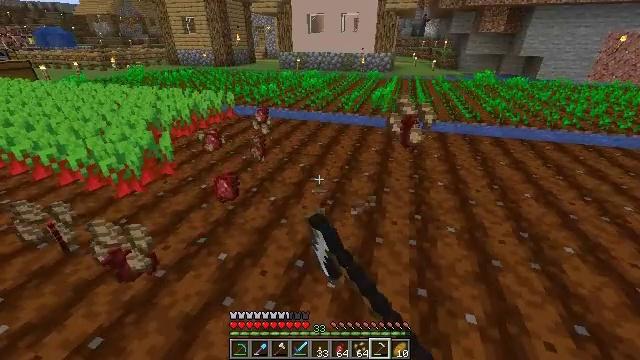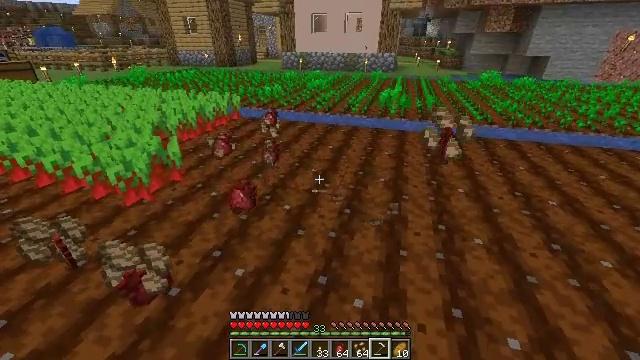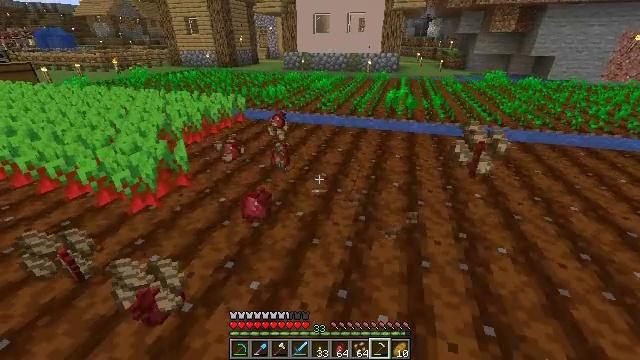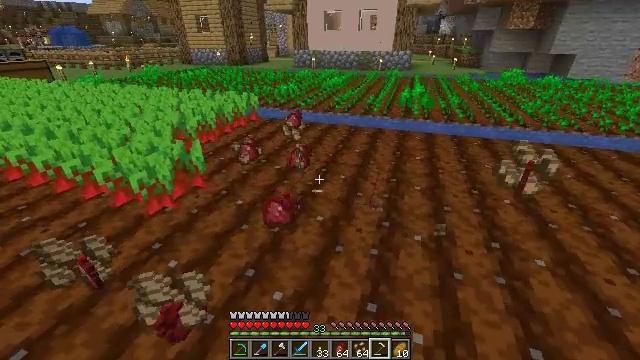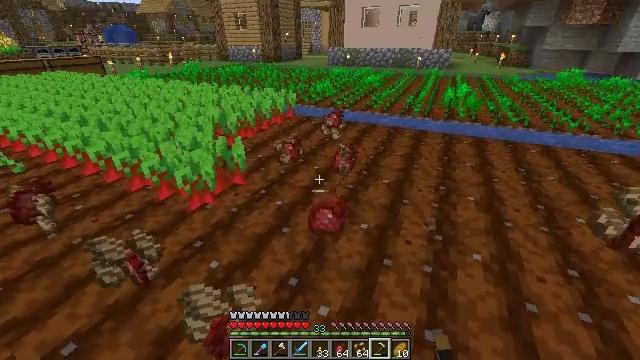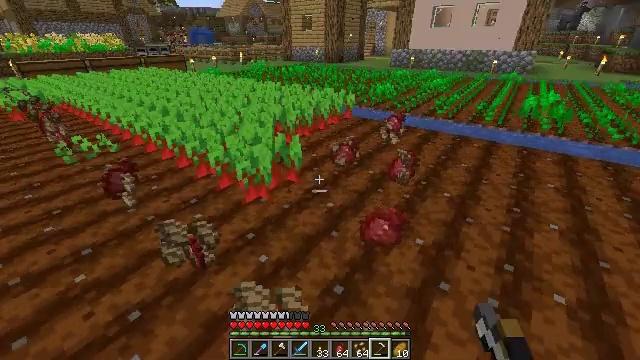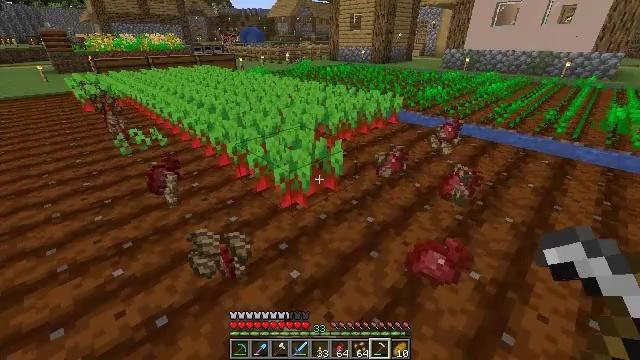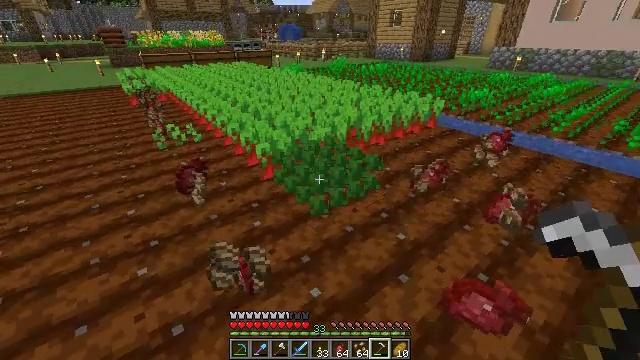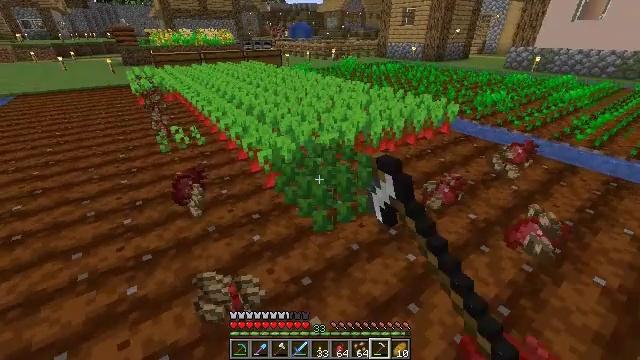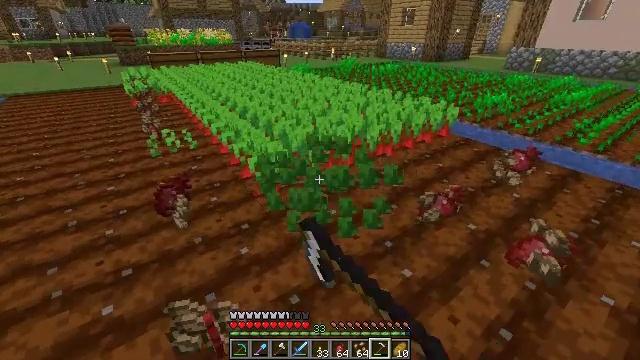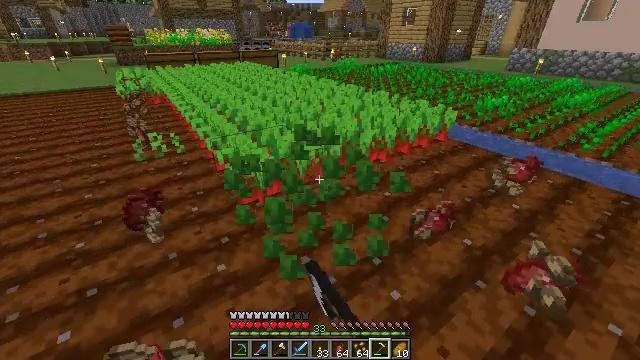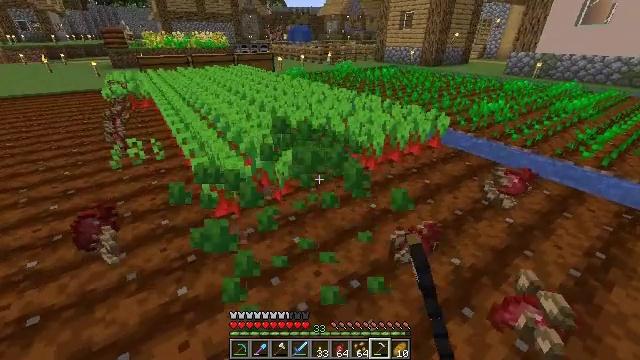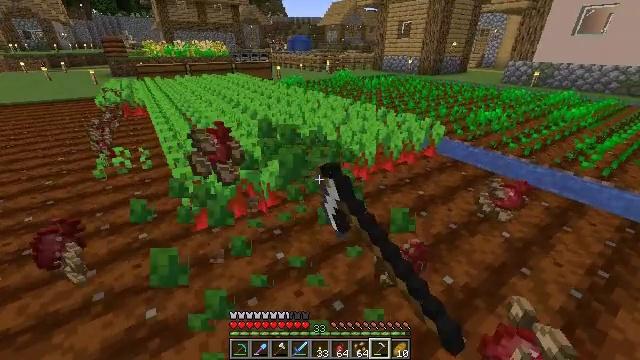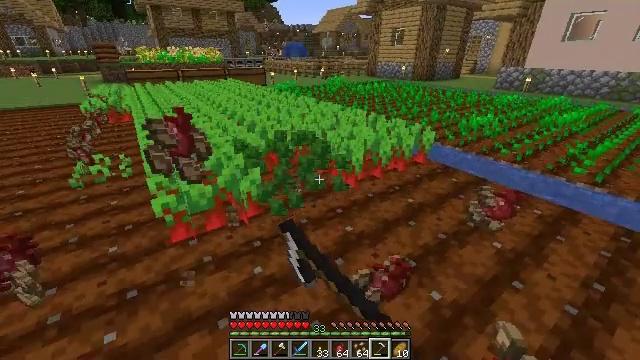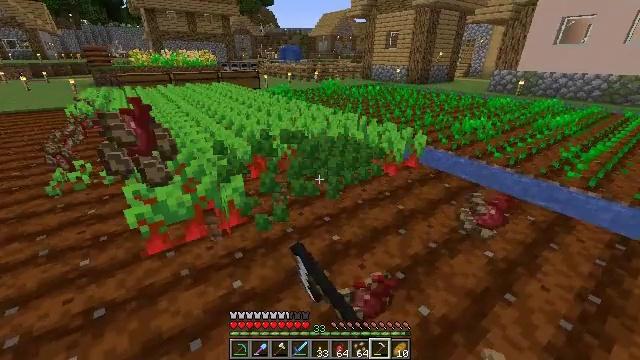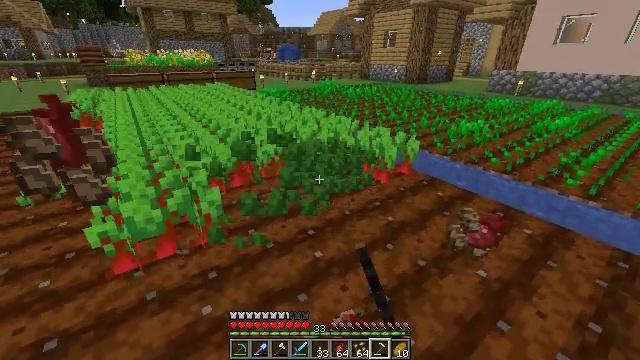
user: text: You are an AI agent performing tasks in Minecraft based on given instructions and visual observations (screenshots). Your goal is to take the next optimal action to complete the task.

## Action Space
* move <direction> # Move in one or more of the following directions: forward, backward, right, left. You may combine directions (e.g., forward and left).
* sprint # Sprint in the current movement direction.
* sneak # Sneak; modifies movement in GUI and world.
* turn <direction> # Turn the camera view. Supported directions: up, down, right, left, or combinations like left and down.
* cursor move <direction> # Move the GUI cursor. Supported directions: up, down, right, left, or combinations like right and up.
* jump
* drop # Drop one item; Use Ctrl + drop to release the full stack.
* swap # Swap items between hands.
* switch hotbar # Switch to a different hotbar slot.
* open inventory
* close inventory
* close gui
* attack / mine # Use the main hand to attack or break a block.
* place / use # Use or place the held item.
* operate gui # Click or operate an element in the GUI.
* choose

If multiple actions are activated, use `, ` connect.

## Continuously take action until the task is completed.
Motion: motion action
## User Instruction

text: Mine beetroots from the garden.
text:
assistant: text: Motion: move forward and move left
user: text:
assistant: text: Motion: move forward and move left
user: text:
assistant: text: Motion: move forward and move left, turn left
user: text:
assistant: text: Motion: move forward and move left, turn left
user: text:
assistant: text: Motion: move forward, turn left
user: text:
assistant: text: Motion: move forward, turn left
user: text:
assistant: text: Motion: move forward, turn left, attack / mine
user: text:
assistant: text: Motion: move forward and move right, turn left, attack / mine
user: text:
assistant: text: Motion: move forward and move right, attack / mine
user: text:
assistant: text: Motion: move forward and move right, attack / mine
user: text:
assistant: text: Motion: move forward and move right, attack / mine
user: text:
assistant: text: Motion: move forward and move right, turn up, attack / mine
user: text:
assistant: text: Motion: move forward and move right, turn up, attack / mine
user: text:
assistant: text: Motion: move forward and move right, attack / mine
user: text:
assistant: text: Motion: move forward and move right, attack / mine
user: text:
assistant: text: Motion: move forward and move right, attack / mine
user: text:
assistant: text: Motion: move forward and move right, attack / mine
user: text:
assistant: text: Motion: move forward and move right, attack / mine
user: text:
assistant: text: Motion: move forward and move right, attack / mine
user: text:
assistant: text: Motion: move forward and move right, turn left and up, attack / mine
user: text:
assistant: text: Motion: move forward and move right, turn left, attack / mine
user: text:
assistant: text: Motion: move forward, attack / mine
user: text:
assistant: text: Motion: move forward
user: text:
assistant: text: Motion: close inventory
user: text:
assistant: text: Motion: close inventory
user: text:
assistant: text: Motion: close inventory
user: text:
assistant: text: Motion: open gui
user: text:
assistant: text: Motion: no_op
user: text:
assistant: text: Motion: no_op
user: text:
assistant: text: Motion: no_op